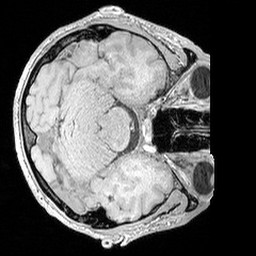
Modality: MP2RAGE
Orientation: axial
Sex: male
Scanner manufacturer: siemens
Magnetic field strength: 3 T
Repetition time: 5 s
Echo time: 0.00292 s